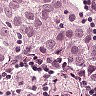
Metastatic tissue present: yes